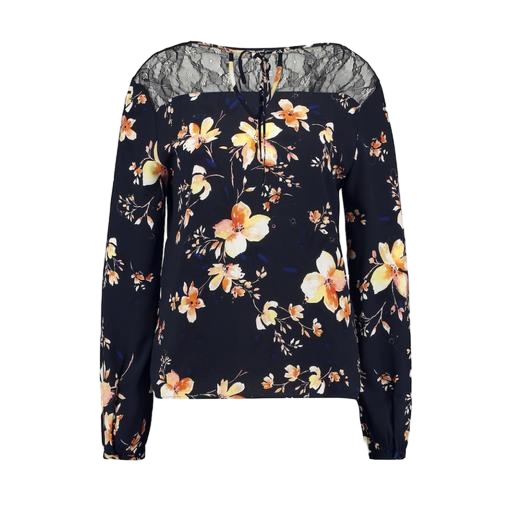
black floral-print top, black pussy-bow floral-print blouse, black floral-print gauze top, white background